Field crop: maize
Growth stage: 2
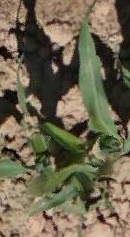
Species: maize